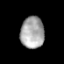
Tissue: prostate
Cell type: T cells
Senescence score: 0.334
Nuclear area (px): 738
Mean DAPI intensity: 166.646